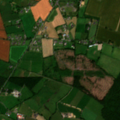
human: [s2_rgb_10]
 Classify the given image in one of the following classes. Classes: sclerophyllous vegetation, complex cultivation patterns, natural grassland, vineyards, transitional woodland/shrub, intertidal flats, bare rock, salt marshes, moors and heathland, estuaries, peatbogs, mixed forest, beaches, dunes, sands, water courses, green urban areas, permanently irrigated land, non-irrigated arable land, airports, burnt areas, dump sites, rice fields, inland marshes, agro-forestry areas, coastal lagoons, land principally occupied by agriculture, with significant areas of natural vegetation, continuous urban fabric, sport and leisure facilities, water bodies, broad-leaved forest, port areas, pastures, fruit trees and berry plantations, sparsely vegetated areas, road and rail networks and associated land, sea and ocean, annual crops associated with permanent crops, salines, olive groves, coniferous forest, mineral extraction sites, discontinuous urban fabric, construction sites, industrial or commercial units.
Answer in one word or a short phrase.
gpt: non-irrigated arable land, pastures